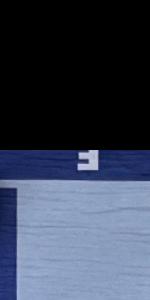
Label: Empty